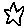
Label: star